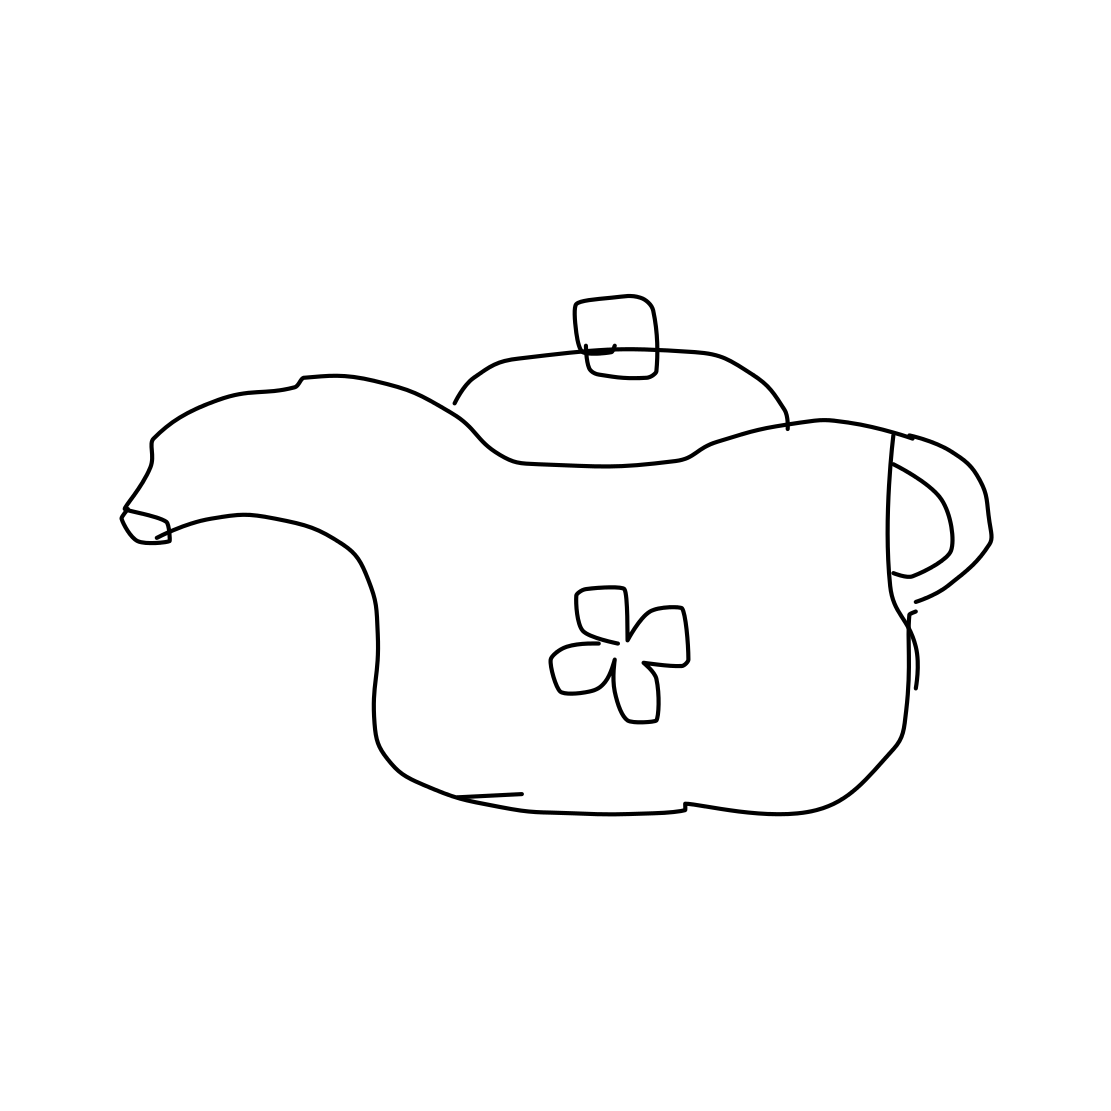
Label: teapot